Question: I have a table fill query, which have to get all references entities.
I have client:
'''
public class Client
{
public virtual int Id { get; set; }
public virtual ICollection<Address> Addresses { get; protected set; }
public virtual Address CurrentAddress { get; set; }
}
'''
Address
'''
public class Address
{
public virtual int Id { get; set; }
public virtual string Address1 { get; set; }
public virtual string City { get; set; }
public virtual string ZipCode { get; set; }
}
'''
and DB diagram:

I want get all users Addresses by Linq to Nhibernate:
'''
ClientRepository.Where(x => x.Id == clientId).SelectMany(c => c.Addresses ).Where(x => x.Address1.Contains("Comp")).ToList();
'''
But I got this query:
'''
SELECT TOP (20 /* @p0 */) Id31_,
Address2_31_,
Address3_31_,
City31_,
ZipCode31_
FROM (select address2_.Id as Id31_,
address2_.Address1 as Address2_31_,
address2_.Address2 as Address3_31_,
address2_.City as City31_,
address2_.ZipCode as ZipCode31_,
ROW_NUMBER() OVER( ORDER BY address2_.Address1) as __hibernate_sort_row
from CLIENTS client0_
inner join AddressToClient addresshis1_
on client0_.Id = addresshis1_.ClientId
inner join ADDRESSES address2_
on addresshis1_.AddressId = address2_.Id
where address2_.Id = 2 /* @p1 */) as query
WHERE query.__hibernate_sort_row > 0 /* @p2 */
ORDER BY query.__hibernate_sort_row
'''
EDITED
My repository:
'''
/// <summary>
/// Gets the repository query.
/// </summary>
/// <value>The repository query.</value>
protected override IQueryable<Client> RepositoryQuery
{
get
{
return Session.Query<Client>();
}
}
'''
Where query filters by 'id = address2_.Id' not client id.
Why search appears by address Id not client?
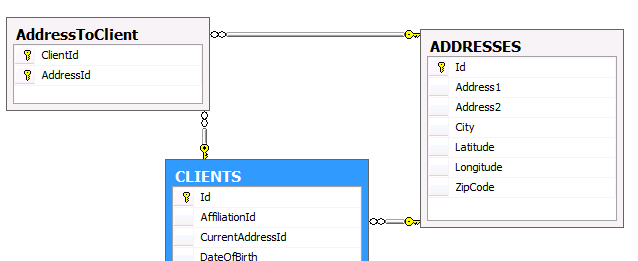
Answer: Try changing one of your two "x" variable names to something different. There is a bug in the current NHibernate release version that could cause this.